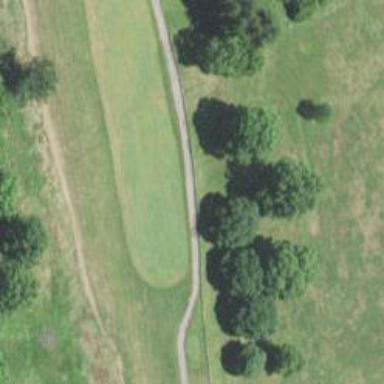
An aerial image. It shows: Path for golf carts.